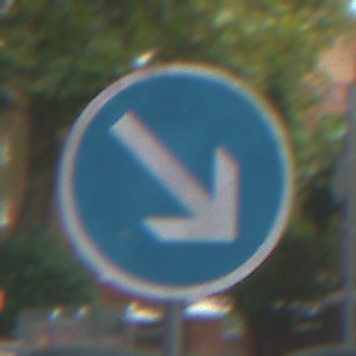
Verkehrszeichen: VorgeschriebeneVorbeifahrtRechts
Umgebung: Outdoor, Urban
Tageszeit: MorningAfternoon
Wetter: Overcast
Licht: Natural
Jahreszeit: NotSpecified
Kontrast: LowContrast